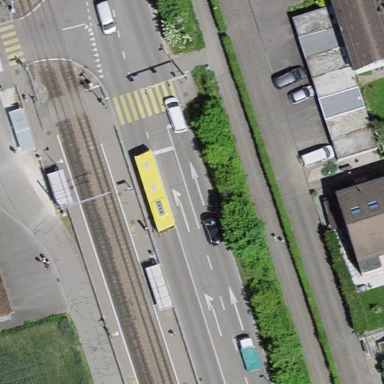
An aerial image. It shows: Platform for public transport with shelter. This platform is for trams and railways.